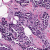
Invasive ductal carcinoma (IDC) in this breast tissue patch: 1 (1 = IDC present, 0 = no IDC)